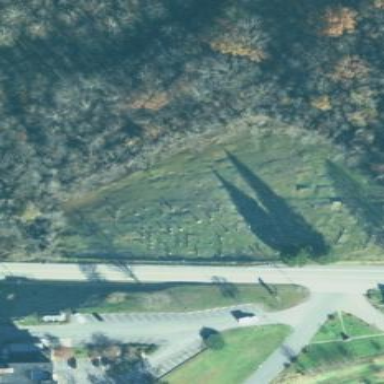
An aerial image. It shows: Cemetery.